Field crop: maize
Growth stage: 2
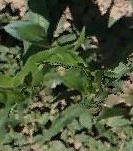
Species: maize